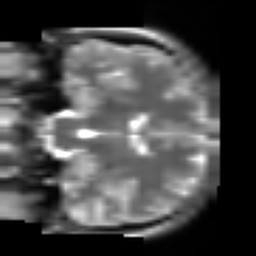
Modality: T2w
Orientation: coronal